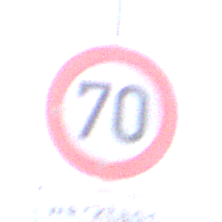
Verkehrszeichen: Geschwindigkeit70
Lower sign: ZeitangabenMitBeschraenkungAufWochentage7
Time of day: MorningAfternoon
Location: Outdoor (RoadRail)
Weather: PartlyCloudy
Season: NotSpecified
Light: Natural